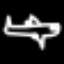
Label: airplane